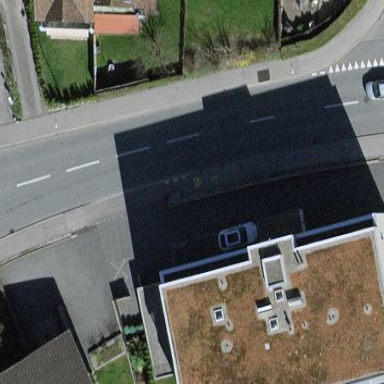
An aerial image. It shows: Apartment building with flat roof.